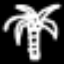
Label: palm tree